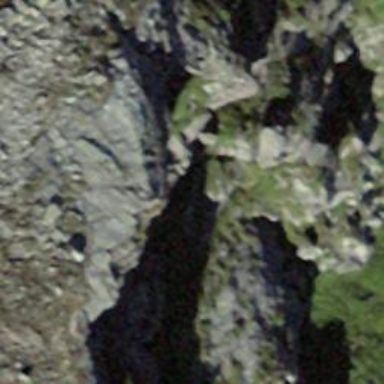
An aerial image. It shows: Cliff in nature.